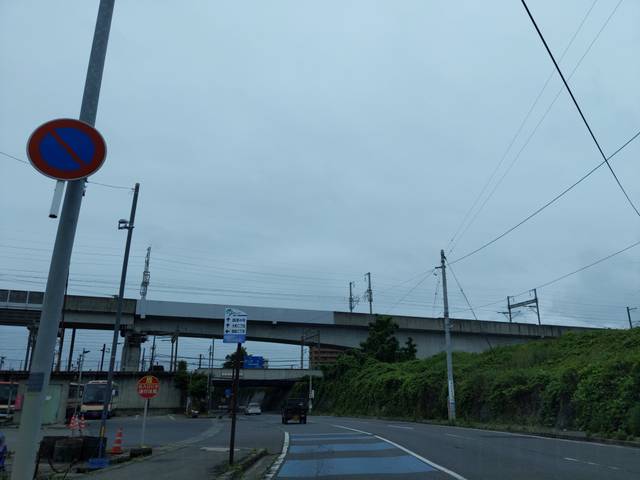
Region: Japan
Coordinates: 37.405, 140.392